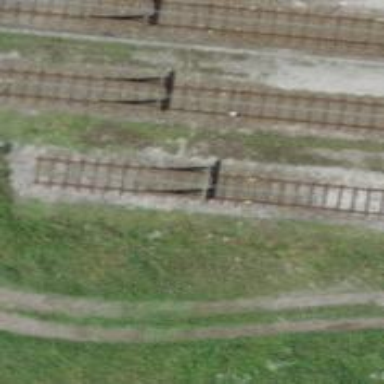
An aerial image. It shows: Railway buffer stop.